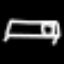
Label: bed